Interaction volume radius: 5 \u00c5
Interaction volume height: 40 \u00c5
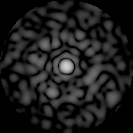
Disorder parameter: 0.8055